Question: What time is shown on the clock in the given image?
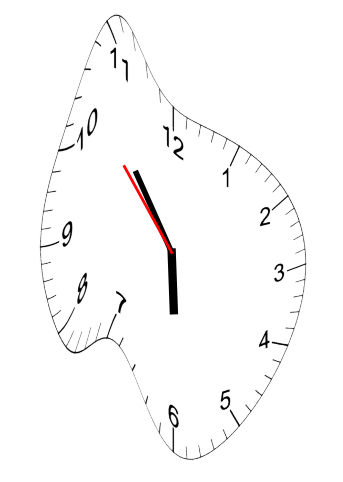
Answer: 05:53:53